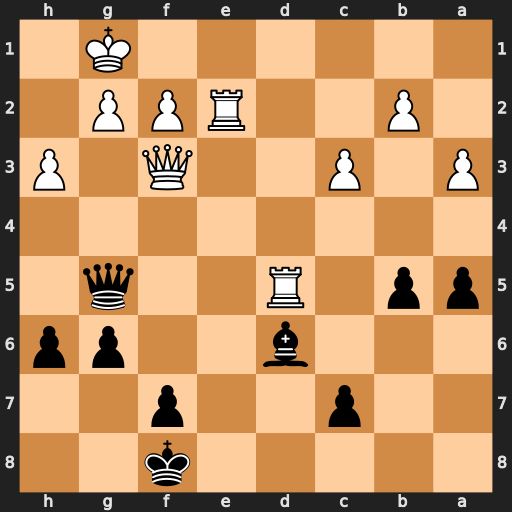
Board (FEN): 5k2/2p2p2/3b2pp/pp1R2q1/8/P1P2Q1P/1P2RPP1/6K1
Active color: b
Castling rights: -
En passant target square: -
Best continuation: Qc1+ Rd1 Qxd1+ Re1 Qxe1#